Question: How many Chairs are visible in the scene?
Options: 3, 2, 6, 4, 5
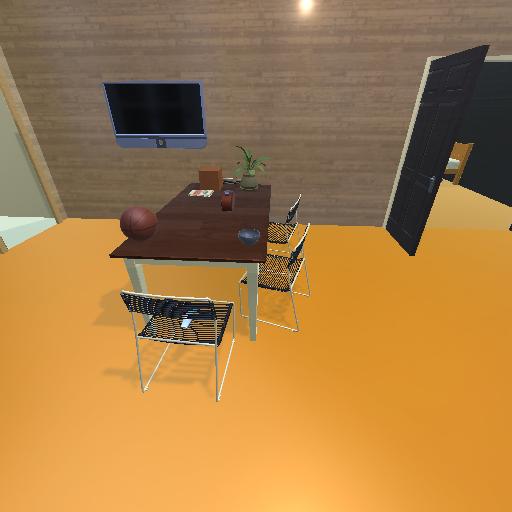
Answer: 3